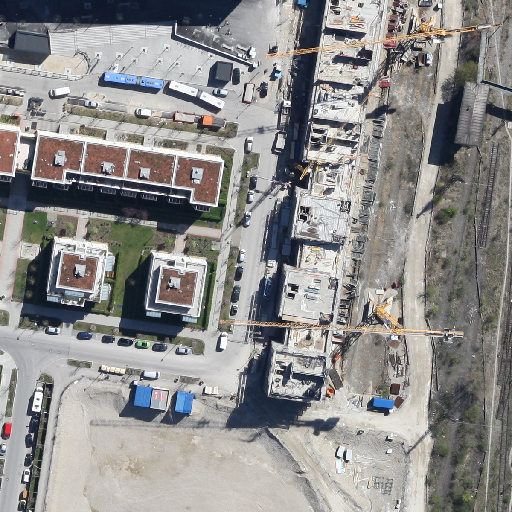
Referring expression: sidewalk